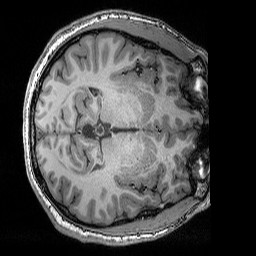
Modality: T1w
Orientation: axial
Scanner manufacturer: siemens
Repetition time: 2.25 s
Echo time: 0.00418 s